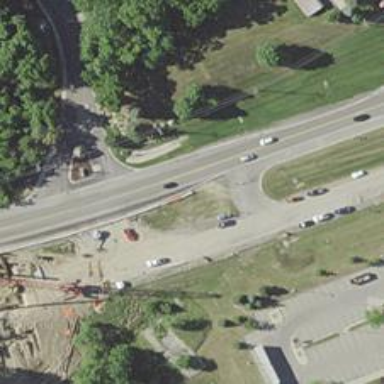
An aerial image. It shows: Secondary link road.